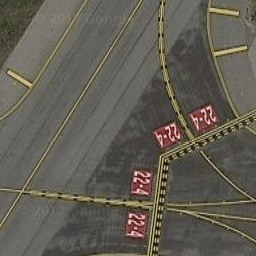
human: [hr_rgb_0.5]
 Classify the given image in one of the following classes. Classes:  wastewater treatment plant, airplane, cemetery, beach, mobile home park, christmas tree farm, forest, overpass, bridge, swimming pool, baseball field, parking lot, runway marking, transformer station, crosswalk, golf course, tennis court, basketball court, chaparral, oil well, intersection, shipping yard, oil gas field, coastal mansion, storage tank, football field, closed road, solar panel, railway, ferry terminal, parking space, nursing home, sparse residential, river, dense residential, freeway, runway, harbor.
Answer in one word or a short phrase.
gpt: runway marking